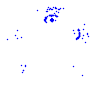
Particle: proton